Question: I have submited my application to the AppStore, but my application had rejected.
This is a reason:

I already work follow this link, but my application was rejected too.
<URL>
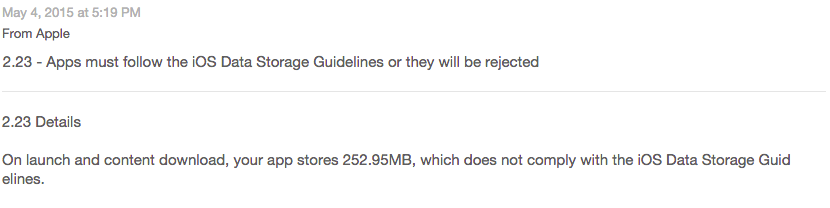
Answer: This generally means that you're storing some data, cache files, or profile images for example, that can be recreated/redownloaded by your app, in a location that iCloud will back up. That wastes the users data, and server space for Apple. They've really been cracking down on this over the last 6 months or so.
You can either store the files in a place not backed up by iCloud (/Library/Application Support), or flag the files with the do not backup attribute.
Get that folder in code like this:
'''
NSString* appSupportFolder = [NSSearchPathForDirectoriesInDomains(NSApplicationSupportDirectory, NSUserDomainMask, YES) firstObject];
'''
Here's a category you can use to set the do not backup attribute:
'''
@implementation NSURL (DoNotBackupAttribute)
- (BOOL)dw_addDoNotBackupAttribute
{
if (![[NSFileManager defaultManager] fileExistsAtPath:[self path]]) return NO;
__autoreleasing NSError* error = nil;
if (![self setResourceValue:@(YES) forKey:NSURLIsExcludedFromBackupKey error:&error]) {
NSLog(@"Error: failed to set do not backup attribute on file %@, error: %@", self, [error localizedDescription]);
}
return YES;
}
@end
'''